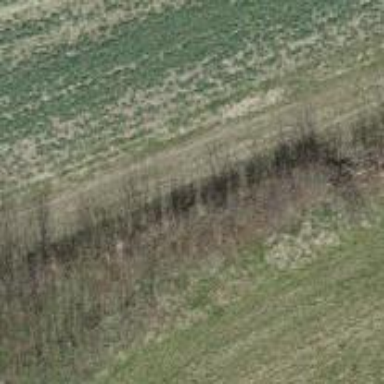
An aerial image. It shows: Hedge acting as barrier.